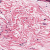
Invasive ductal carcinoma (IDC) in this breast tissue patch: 0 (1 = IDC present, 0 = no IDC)